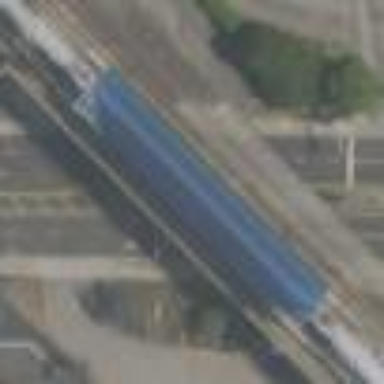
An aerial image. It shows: Bridge with light rail platform. The platform has shelter and serves as public transport stop.